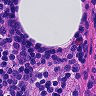
Metastatic tissue present: no